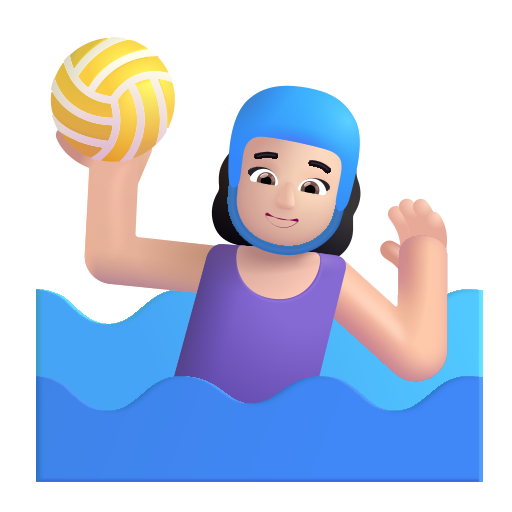
woman playing water polo color light